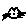
Label: cat